Field crop: maize
Growth stage: 2
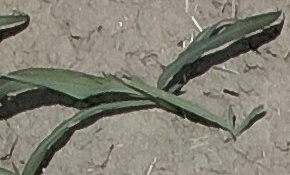
Species: sorghum